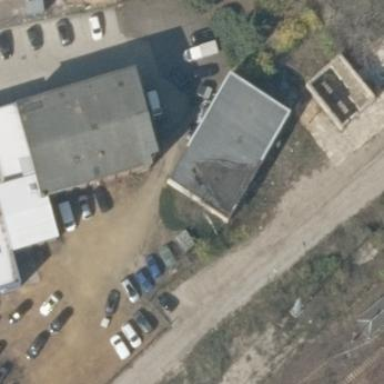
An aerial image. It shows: Office building.